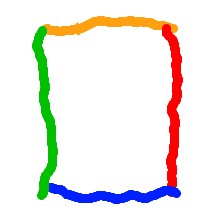
Shape: rectangle